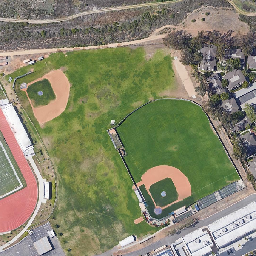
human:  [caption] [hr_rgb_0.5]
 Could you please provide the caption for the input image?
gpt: Two baseball fields and a side-by-side field, a road through the field.

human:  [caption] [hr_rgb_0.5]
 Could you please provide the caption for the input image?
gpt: Two baseball fields of different sizes are next to the red stadium.

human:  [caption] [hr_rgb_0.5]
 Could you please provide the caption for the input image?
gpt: Two baseball fields of different sizes are next to the red playground.

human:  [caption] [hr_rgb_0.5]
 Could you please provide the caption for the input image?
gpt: Two white houses stand next to the big baseball stadium

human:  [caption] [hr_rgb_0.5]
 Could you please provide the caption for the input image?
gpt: The two baseball fields are side by side with the football field, and the path passes through the football field.